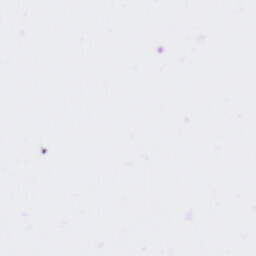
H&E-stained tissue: Tonsil